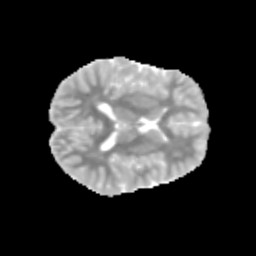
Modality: MD
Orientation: axial
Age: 12
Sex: male
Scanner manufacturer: siemens
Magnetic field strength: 3 T
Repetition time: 3.8 s
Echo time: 0.07 s